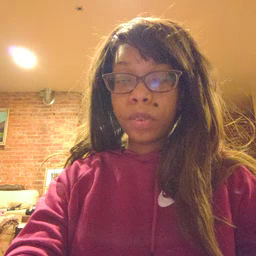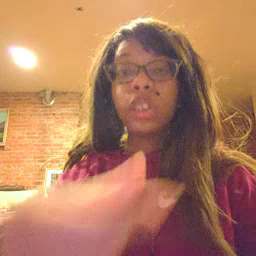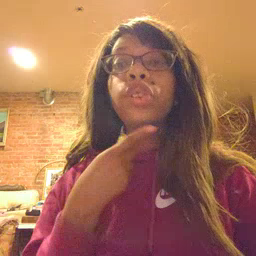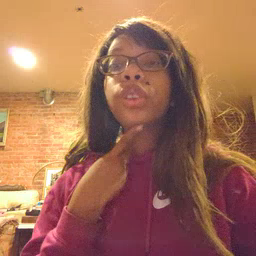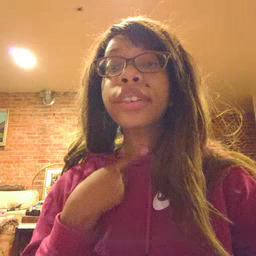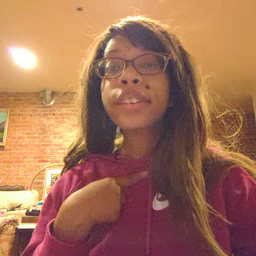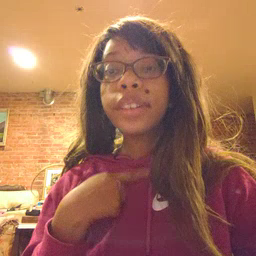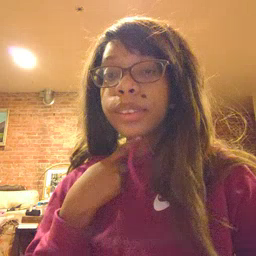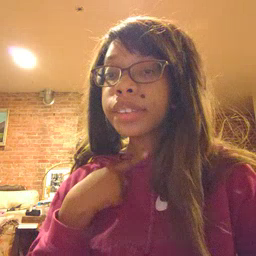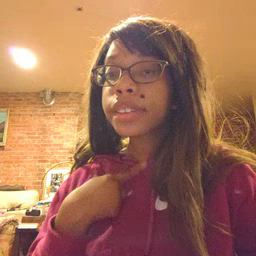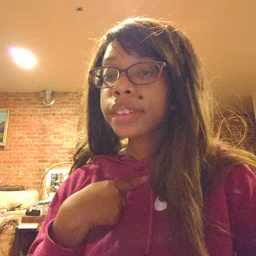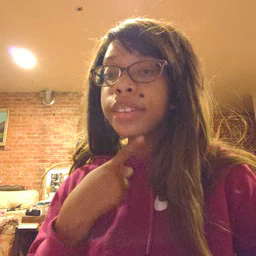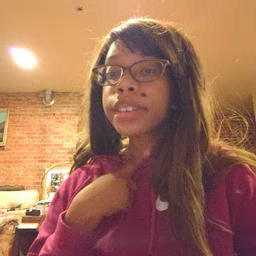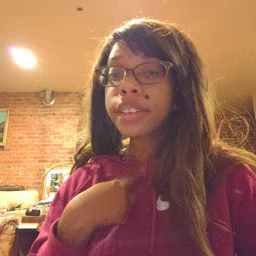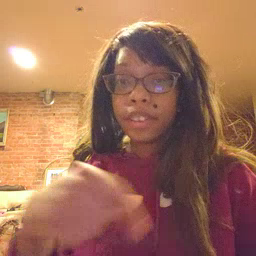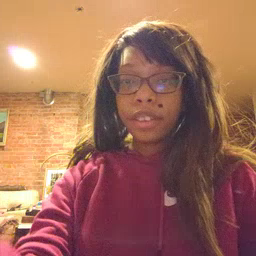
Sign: thirsty